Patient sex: M
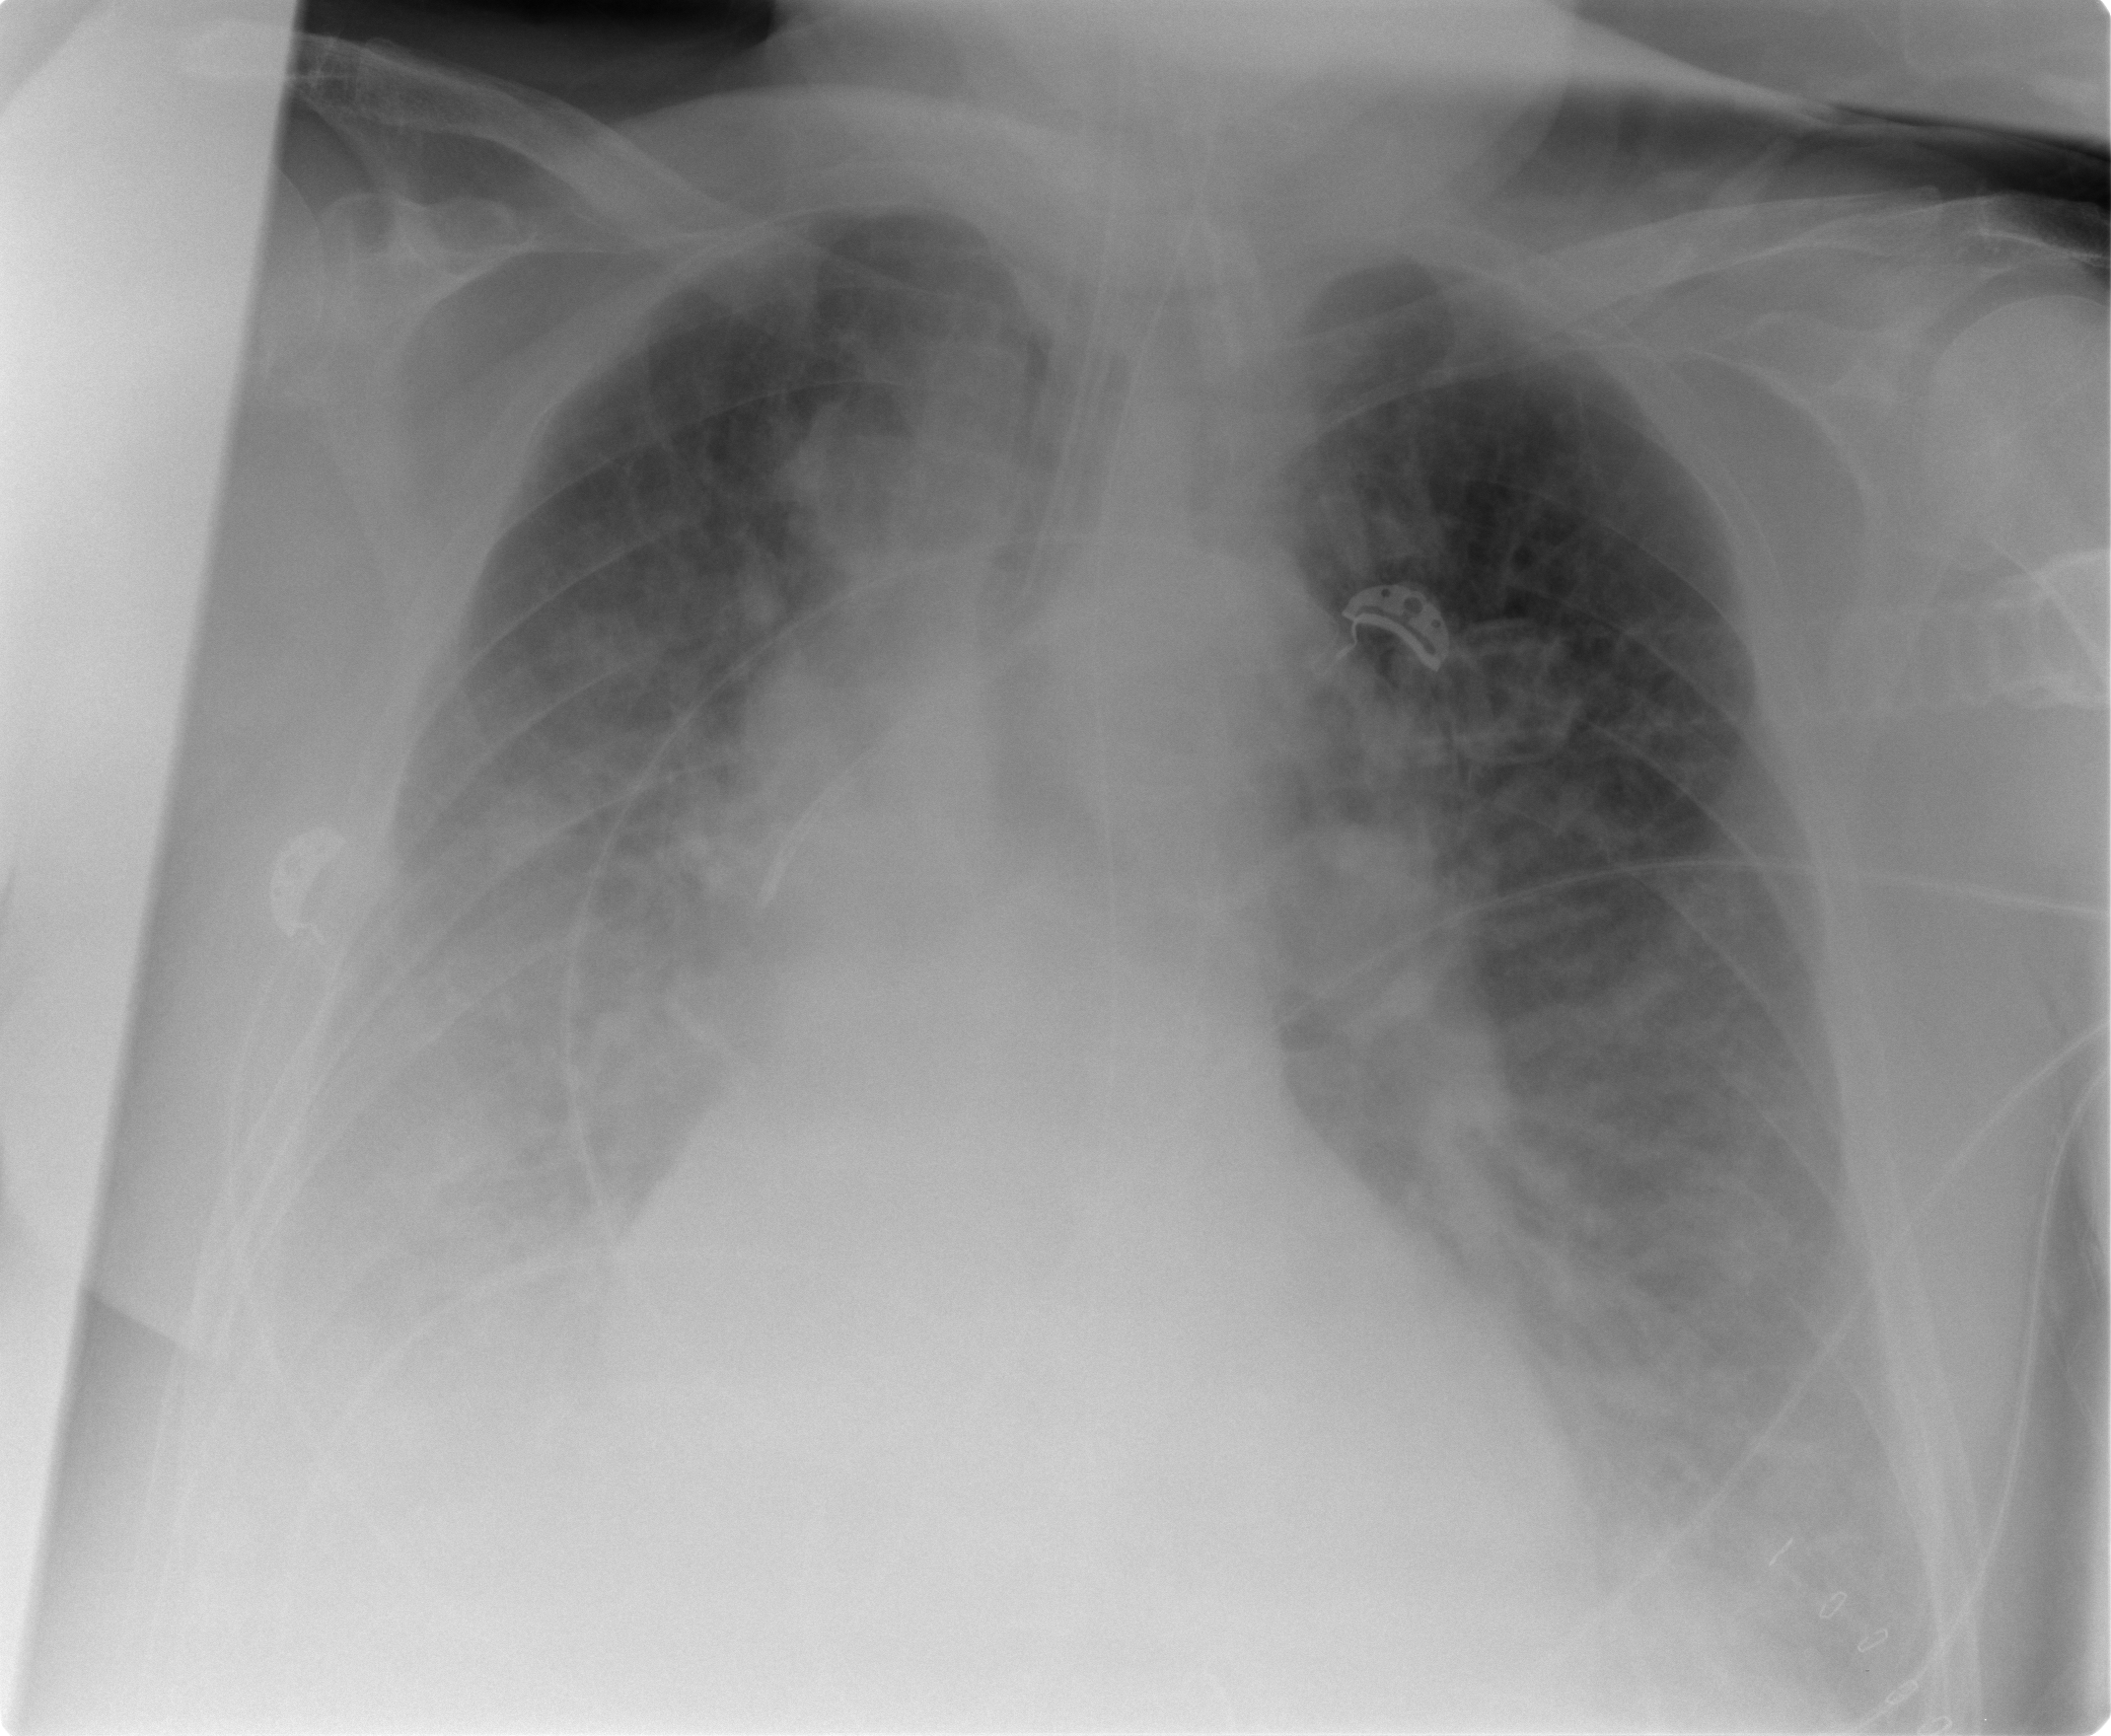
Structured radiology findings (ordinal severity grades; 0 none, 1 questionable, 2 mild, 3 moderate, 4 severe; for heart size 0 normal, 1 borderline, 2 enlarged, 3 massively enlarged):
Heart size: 2
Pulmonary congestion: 2
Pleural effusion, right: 3
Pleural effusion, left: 2
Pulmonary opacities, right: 3
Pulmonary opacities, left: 3
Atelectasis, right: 3
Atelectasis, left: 2